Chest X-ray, PA view. Patient: 67 years old, sex M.
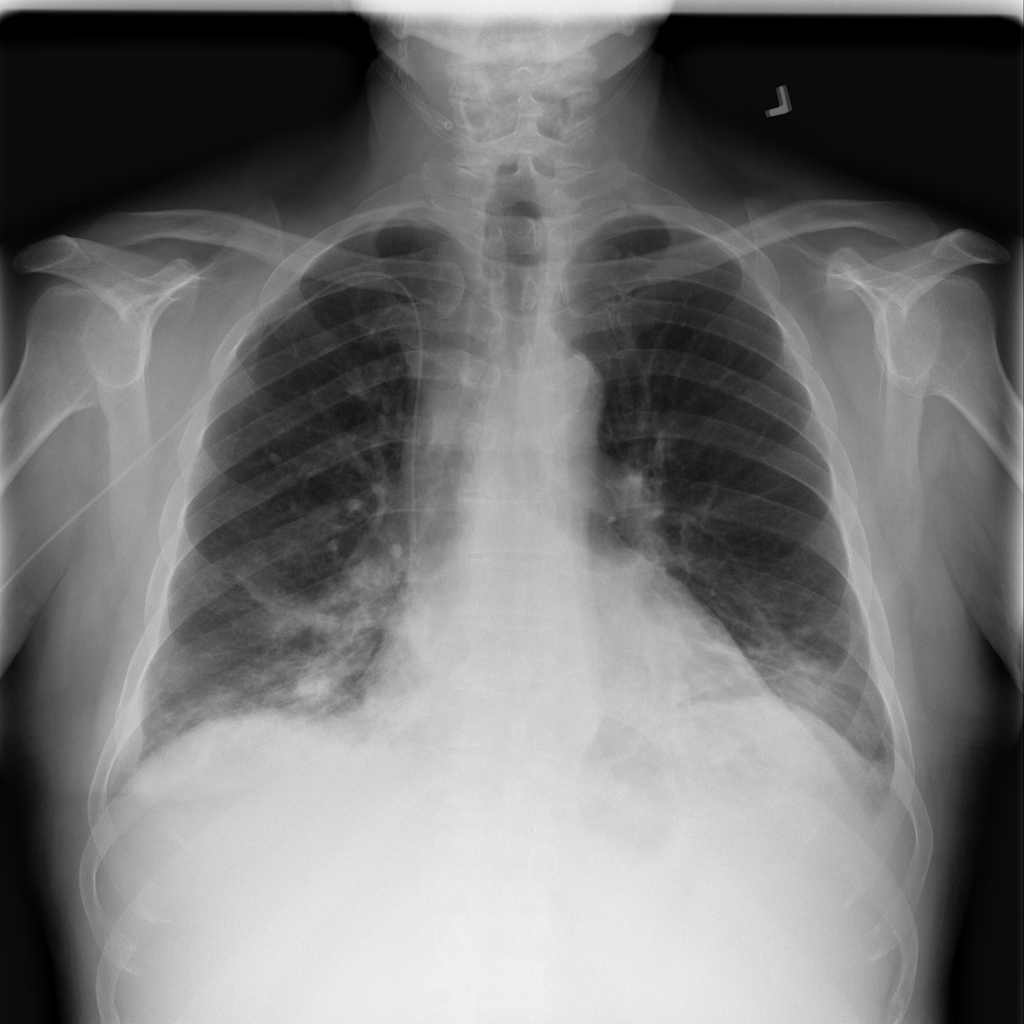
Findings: No Finding